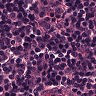
Metastatic tissue present: no